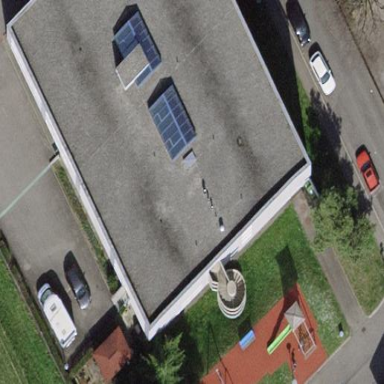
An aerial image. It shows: School building with flat roof.